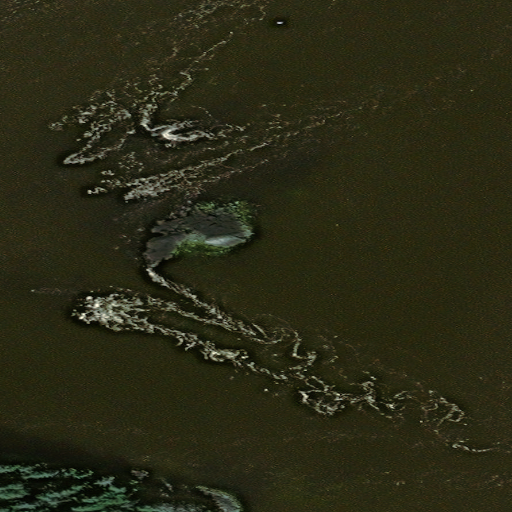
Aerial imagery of island in Alaska named Prolewy Rock containing only unknown